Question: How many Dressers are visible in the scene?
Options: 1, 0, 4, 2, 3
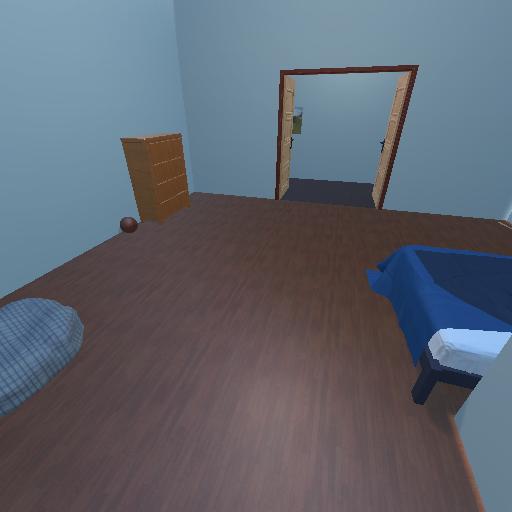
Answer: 1